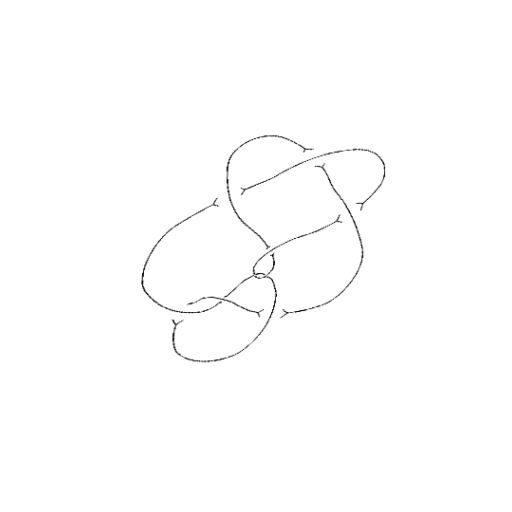
Crossing number: 9